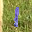
Label: 1